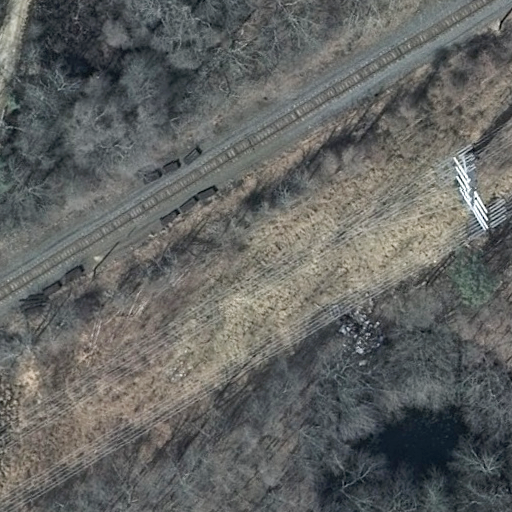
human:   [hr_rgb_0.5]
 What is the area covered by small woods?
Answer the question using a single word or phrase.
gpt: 0m2

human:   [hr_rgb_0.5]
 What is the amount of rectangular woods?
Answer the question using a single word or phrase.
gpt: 1

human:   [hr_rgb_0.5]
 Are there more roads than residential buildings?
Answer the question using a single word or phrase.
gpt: yes

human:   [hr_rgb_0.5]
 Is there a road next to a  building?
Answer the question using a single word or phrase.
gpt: no

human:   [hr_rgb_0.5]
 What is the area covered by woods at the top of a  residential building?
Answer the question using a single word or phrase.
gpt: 0m2

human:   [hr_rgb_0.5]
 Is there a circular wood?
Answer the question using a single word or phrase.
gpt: no

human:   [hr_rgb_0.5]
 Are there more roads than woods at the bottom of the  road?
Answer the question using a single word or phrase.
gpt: yes

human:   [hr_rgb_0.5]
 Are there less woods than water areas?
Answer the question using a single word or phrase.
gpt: no

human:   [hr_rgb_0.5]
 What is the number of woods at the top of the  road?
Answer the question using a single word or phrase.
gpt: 0

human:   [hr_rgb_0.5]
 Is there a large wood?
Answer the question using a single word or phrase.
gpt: yes

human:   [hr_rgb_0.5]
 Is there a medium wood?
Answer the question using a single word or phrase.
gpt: no

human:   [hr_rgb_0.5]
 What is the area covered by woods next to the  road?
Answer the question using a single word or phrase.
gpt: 10641m2

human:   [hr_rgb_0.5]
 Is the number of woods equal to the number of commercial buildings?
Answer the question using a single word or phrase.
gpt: no

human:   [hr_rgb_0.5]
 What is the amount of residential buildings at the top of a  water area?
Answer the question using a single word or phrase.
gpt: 0

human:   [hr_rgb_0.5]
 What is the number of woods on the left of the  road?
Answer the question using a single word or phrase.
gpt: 0

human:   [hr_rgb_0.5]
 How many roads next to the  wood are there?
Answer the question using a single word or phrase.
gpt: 1

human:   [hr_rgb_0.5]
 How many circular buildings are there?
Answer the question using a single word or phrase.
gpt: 0

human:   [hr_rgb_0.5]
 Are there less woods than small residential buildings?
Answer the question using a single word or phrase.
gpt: no

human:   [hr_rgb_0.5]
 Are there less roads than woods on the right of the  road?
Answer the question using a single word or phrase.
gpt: no

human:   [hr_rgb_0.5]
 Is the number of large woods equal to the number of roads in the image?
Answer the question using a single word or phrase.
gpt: yes

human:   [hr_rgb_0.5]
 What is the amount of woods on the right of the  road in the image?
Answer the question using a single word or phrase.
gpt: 0

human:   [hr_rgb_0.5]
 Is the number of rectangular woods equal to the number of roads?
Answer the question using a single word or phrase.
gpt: yes

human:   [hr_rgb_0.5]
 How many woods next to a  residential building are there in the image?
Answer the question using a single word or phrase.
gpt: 0

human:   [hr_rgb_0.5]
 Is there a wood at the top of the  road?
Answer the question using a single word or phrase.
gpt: no

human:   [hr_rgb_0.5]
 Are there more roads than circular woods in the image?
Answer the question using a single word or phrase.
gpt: yes

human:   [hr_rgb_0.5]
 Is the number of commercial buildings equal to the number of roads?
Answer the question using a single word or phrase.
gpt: no

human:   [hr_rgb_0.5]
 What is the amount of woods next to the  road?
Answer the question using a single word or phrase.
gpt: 1

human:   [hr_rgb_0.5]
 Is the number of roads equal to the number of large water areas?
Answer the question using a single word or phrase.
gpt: no

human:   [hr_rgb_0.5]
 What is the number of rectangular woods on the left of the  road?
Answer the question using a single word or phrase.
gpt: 0

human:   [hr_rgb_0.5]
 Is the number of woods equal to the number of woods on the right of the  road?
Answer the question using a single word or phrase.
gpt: no

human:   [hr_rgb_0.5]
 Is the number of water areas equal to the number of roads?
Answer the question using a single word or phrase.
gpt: no

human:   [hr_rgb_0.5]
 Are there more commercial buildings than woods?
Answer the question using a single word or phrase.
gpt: no

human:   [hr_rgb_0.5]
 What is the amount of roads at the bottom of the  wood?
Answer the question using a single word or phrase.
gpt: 0

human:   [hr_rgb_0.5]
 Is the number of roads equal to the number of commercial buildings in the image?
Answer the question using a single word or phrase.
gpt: no

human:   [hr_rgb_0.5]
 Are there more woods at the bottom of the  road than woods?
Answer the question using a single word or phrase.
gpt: no

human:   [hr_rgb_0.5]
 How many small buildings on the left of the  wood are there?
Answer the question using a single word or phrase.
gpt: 0